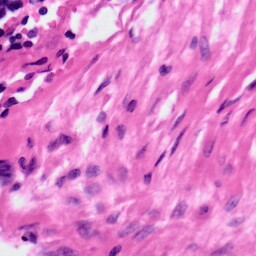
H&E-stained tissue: Ovarian